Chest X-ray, AP view. Patient: 25 years old, sex M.
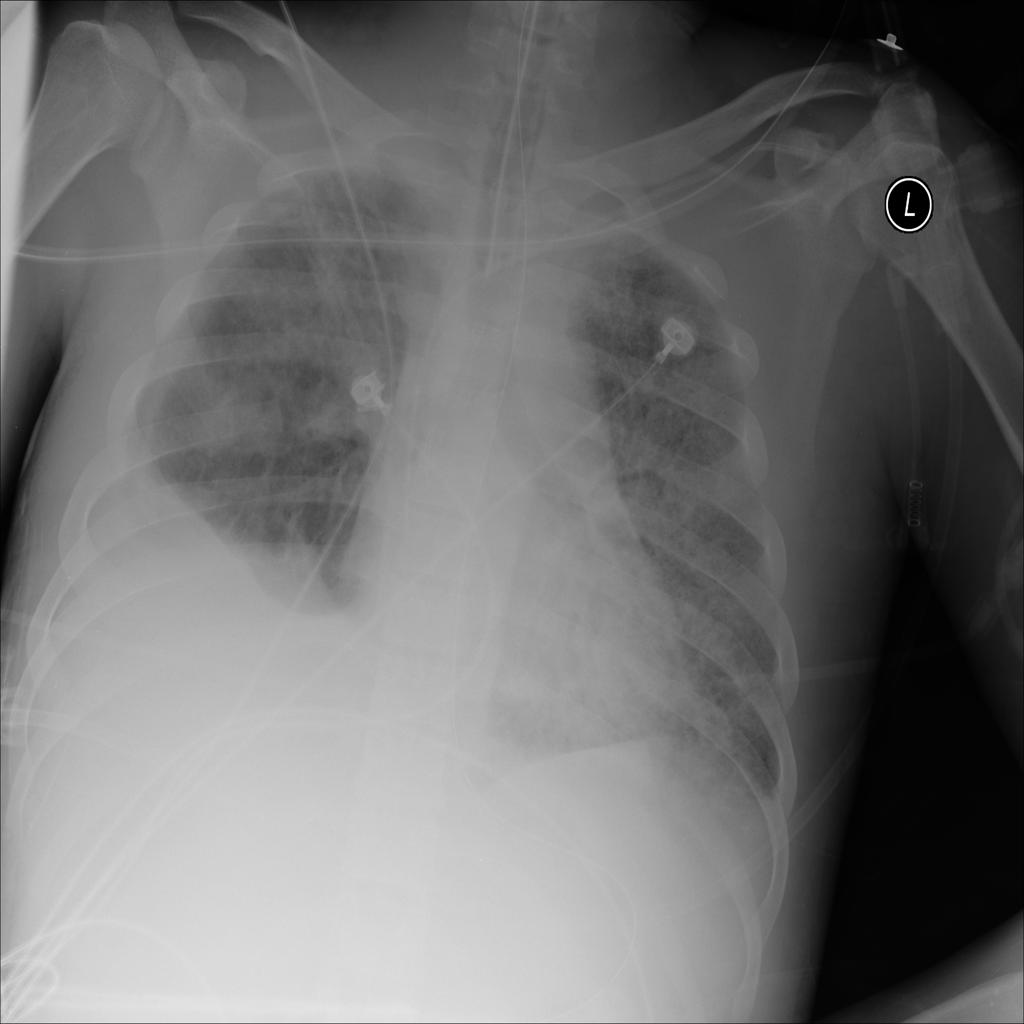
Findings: Effusion